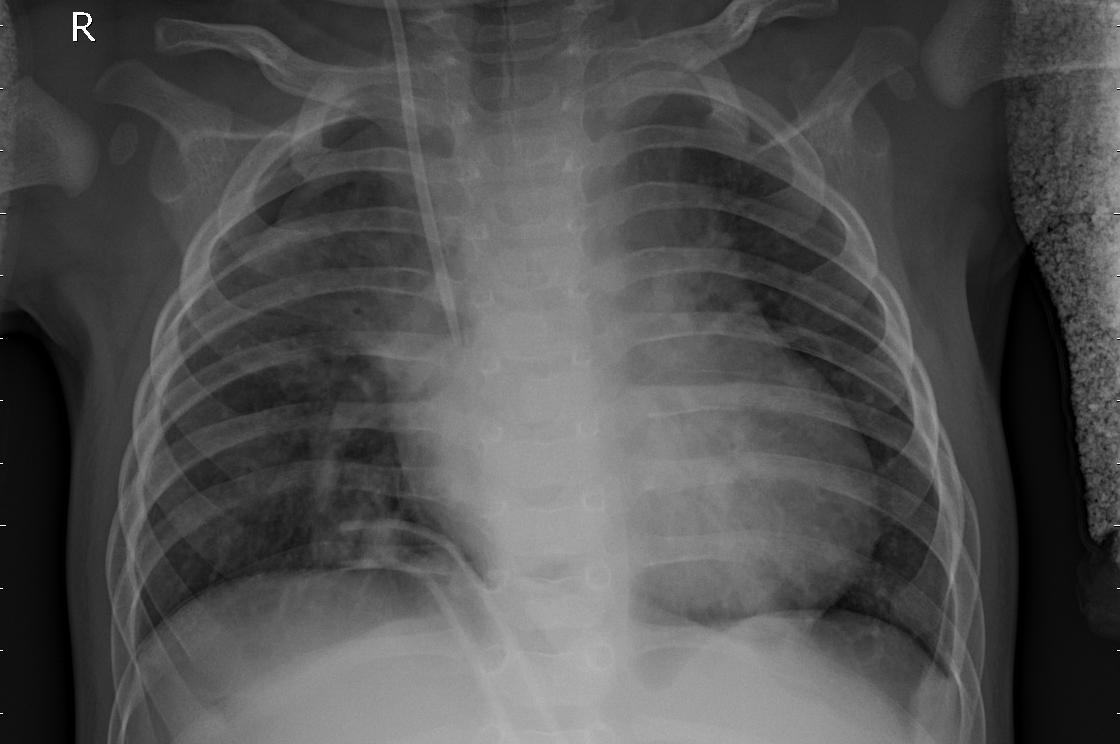
Diagnosis: PNEUMONIA